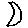
Label: moon